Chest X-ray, AP view. Patient: 42 years old, sex F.
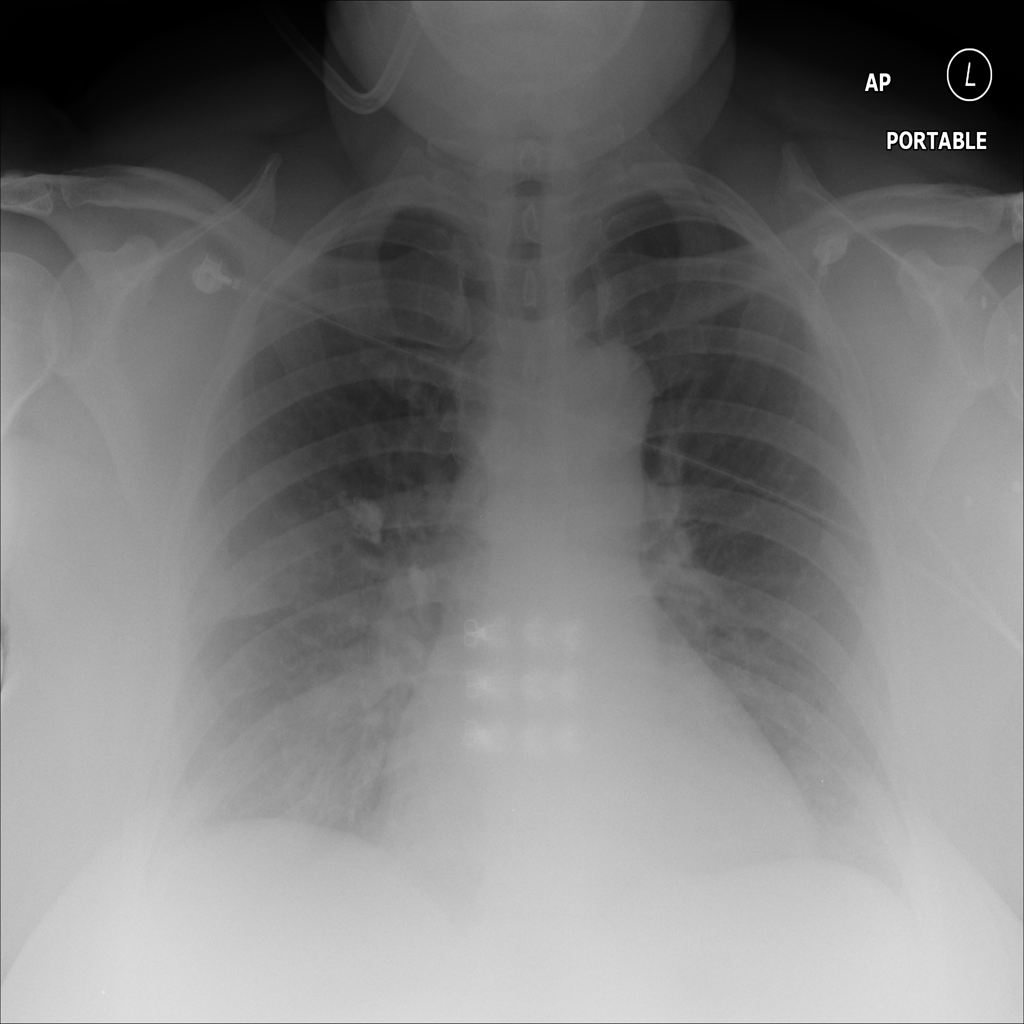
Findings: Infiltration, Pneumothorax